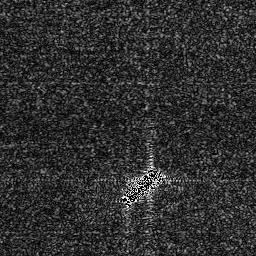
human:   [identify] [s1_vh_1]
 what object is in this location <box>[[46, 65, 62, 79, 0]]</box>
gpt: <ref>1 medium ship at the bottom</ref>